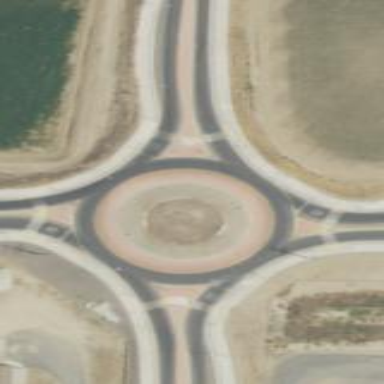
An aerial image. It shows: Roundabout on primary highway.